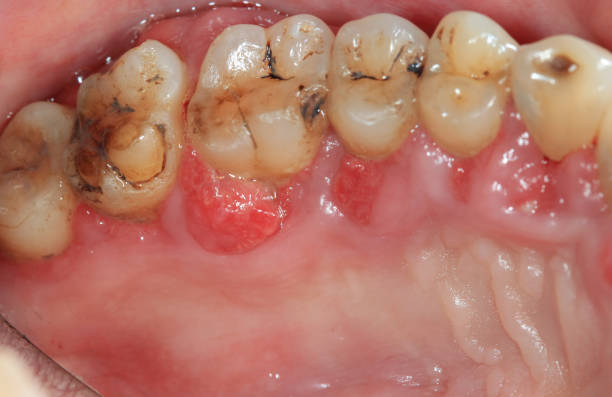
Condition: Calculus